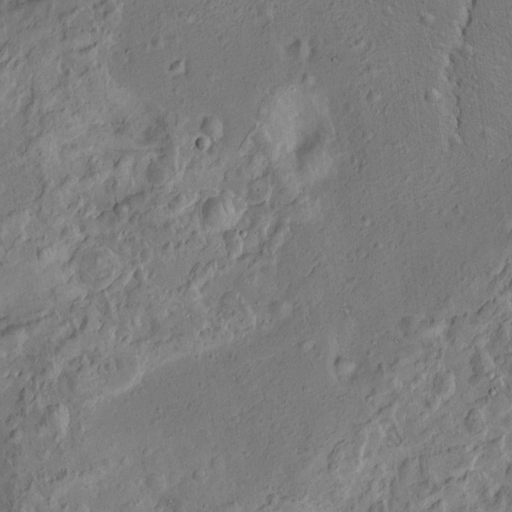
Classes present: Background, Cone